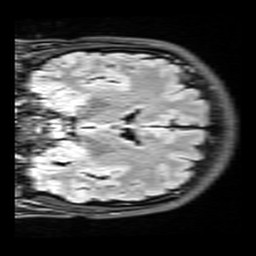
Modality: FLAIR
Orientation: coronal
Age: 28
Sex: female
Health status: healthy
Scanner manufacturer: siemens
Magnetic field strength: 3 T
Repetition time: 9 s
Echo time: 0.088 s